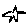
Label: star